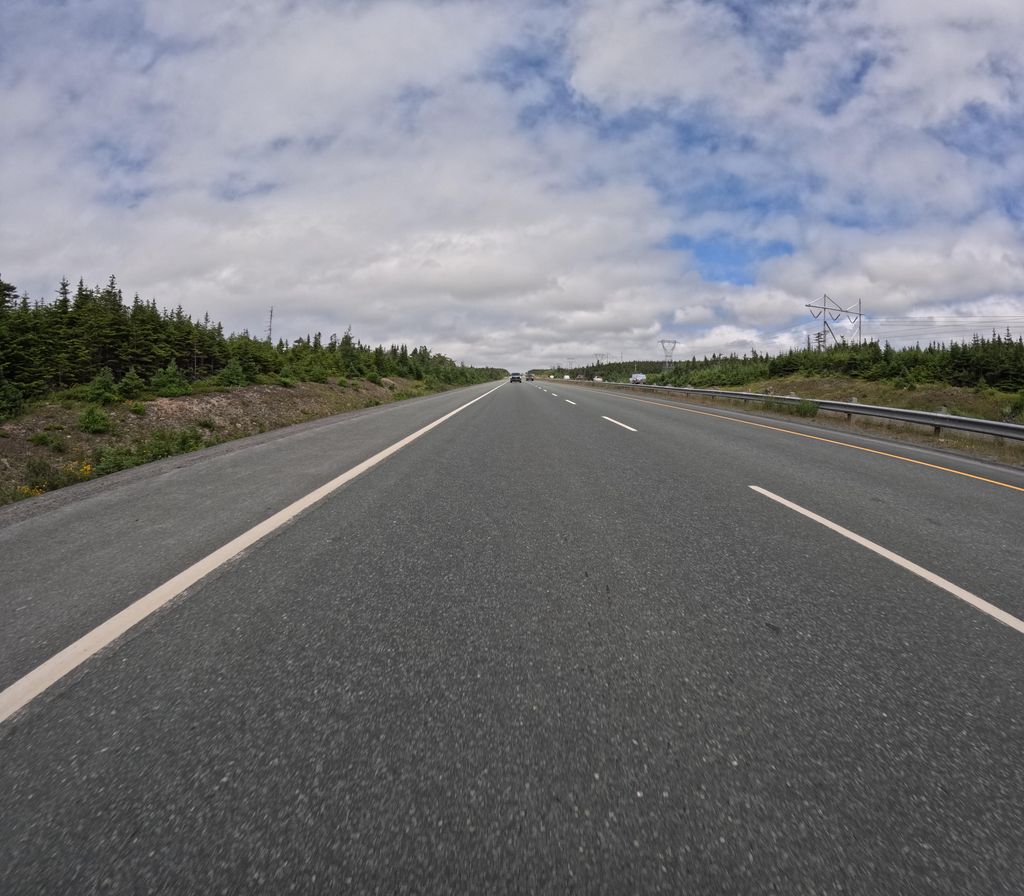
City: st_johns